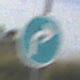
Verkehrszeichen: VorgeschriebeneFahrtrichtungRechts
Umgebung: Outdoor, RoadRail
Tageszeit: MorningAfternoon
Wetter: PartlyCloudy
Licht: Natural
Jahreszeit: NotSpecified
Kontrast: HighContrast